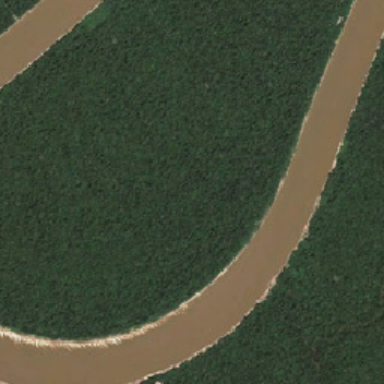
This is the way and the lawn .